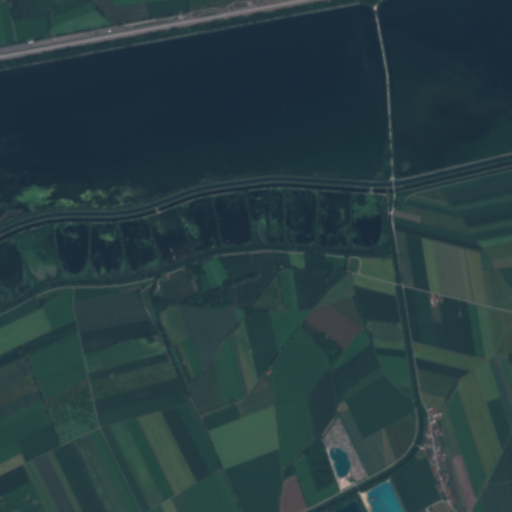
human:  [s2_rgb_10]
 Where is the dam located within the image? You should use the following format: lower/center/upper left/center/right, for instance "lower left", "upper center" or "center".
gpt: The dam is located in the upper right of the image.
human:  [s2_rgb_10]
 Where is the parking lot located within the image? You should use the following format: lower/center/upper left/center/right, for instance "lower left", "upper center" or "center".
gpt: The parking lot is located in the upper right of the image.
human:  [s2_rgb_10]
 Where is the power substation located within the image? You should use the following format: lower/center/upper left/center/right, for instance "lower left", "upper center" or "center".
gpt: The power substation is located in the center right of the image.
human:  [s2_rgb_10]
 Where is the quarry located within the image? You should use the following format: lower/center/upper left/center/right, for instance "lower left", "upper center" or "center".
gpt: The quarry is located in the lower right of the image.
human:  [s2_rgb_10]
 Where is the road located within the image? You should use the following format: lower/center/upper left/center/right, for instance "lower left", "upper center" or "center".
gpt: There is no road in the image.